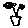
Label: flower